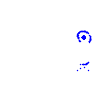
Particle: pion